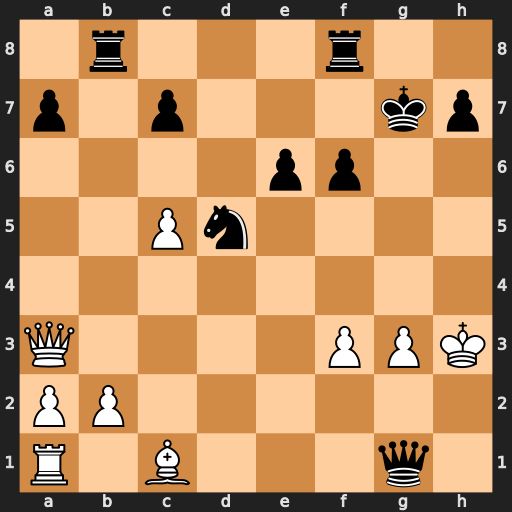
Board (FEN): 1r3r2/p1p3kp/4pp2/2Pn4/8/Q4PPK/PP6/R1B3q1
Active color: w
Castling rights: -
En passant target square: -
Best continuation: Bh6+ Kxh6 Rxg1